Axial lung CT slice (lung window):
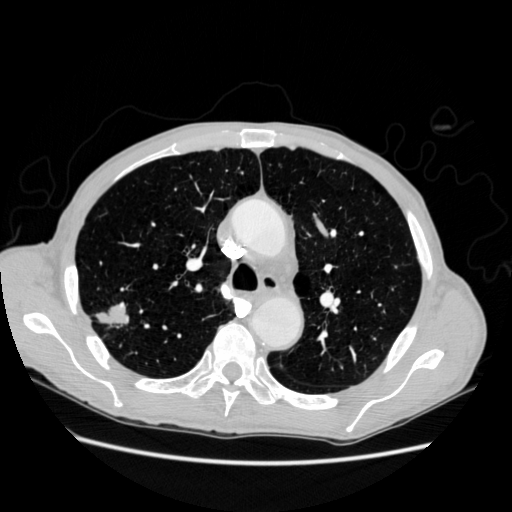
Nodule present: yes
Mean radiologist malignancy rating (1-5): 4.5